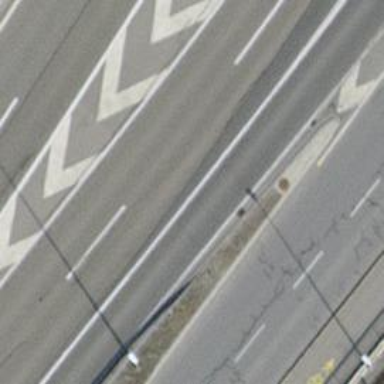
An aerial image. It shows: Motorway link.